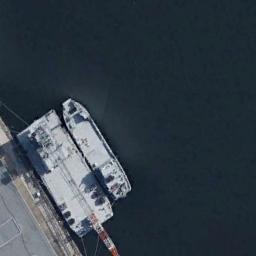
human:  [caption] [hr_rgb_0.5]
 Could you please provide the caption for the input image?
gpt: There are two boats beside the dock .

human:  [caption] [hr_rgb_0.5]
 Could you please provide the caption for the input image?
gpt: A bulk carrier covered in snow docked at the dock .

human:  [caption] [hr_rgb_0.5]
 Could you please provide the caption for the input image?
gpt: The two ships of different sizes are docked at the dock and the water is deep blue .

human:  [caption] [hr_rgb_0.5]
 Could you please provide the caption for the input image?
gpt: There are two ships in the blue water on the shore .

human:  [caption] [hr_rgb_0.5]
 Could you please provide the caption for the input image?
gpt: The white ship is at the harbor .